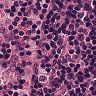
Metastatic tissue present: no